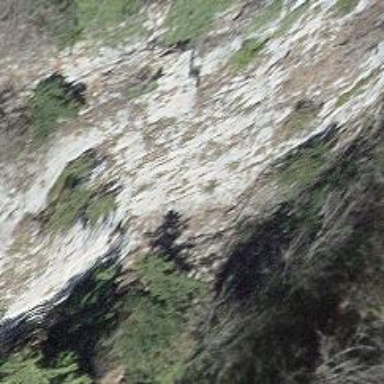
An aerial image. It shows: Cliff in nature.